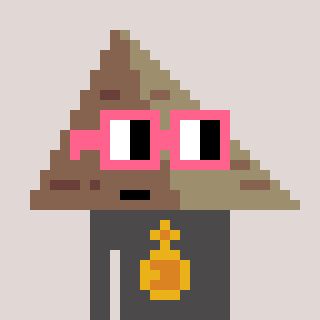
a pixel art character with square pink glasses, a pyramid-shaped head and a grayscale-colored body on a warm background